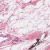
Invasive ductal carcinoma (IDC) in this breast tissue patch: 0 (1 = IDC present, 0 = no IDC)